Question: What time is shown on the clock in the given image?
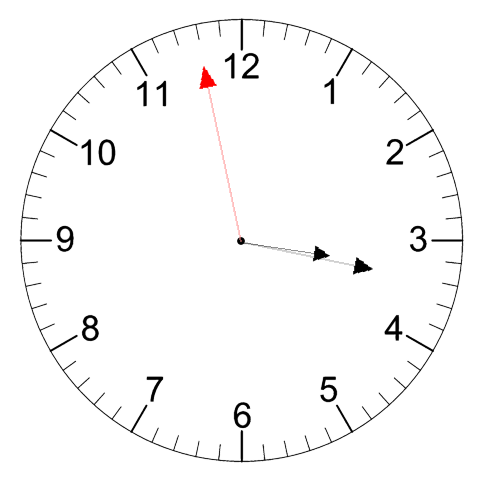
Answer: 03:16:58